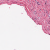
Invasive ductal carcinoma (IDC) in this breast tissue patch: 0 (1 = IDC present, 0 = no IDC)